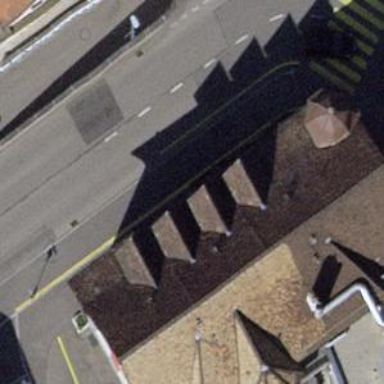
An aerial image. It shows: Restaurant.